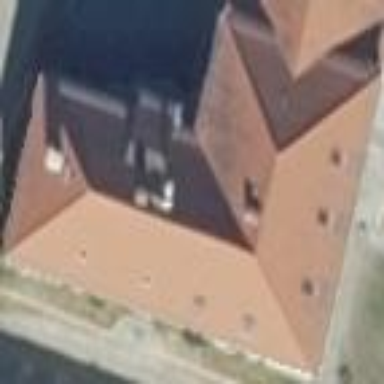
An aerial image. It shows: Historic building with hipped red roof. The building is painted in yellow color.